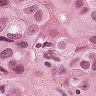
Metastatic tissue present: yes